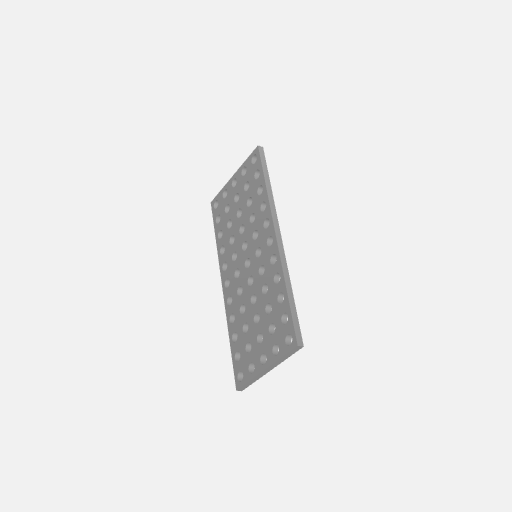
Part: GridPlate5x11H